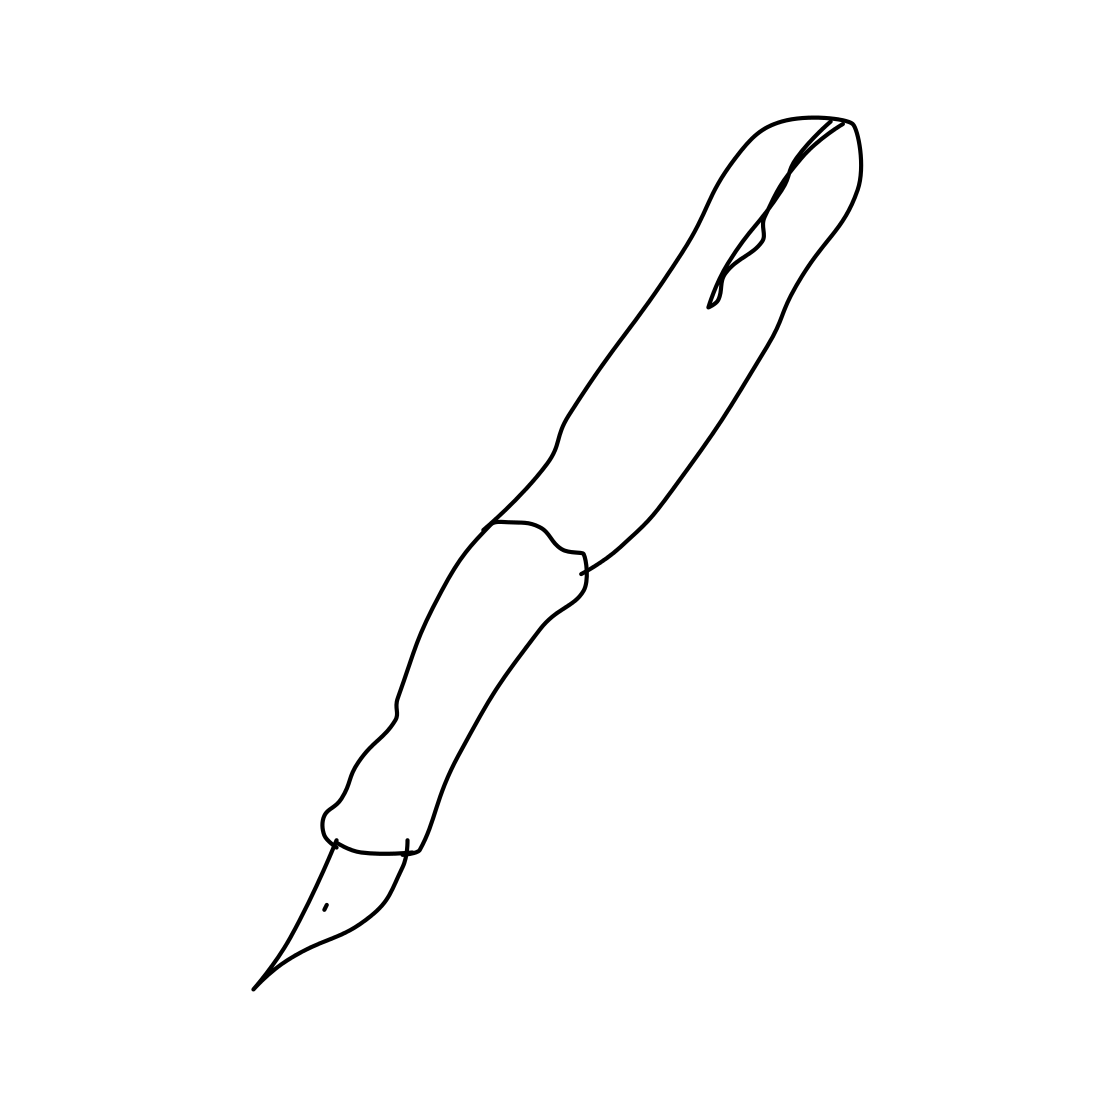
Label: pen